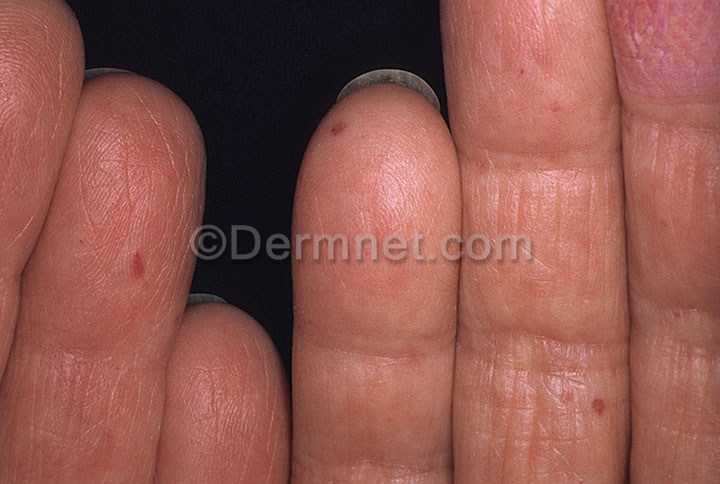
Disease: Lupus and other Connective Tissue diseases